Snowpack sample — Loveland Pass, Silver Plume, Colorado, USA (1/12/25, 11:40 AM MST)
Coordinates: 39.66, -105.88
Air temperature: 7 °F
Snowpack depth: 140 cm
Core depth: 10 cm
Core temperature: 41 °F
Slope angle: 11°, slope face: 30°
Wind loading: high
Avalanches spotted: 2
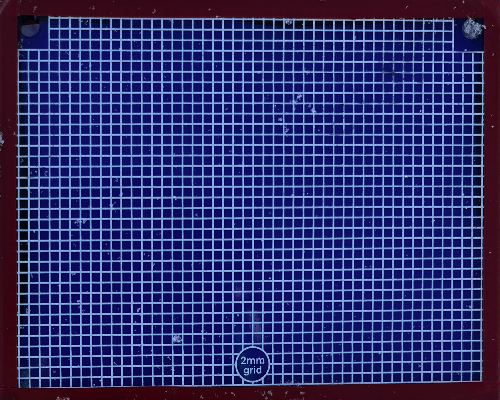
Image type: profile
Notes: Pilot using slightly modified coring method that took too large segment for snow profile picturing, advised not to use in higher level models. Two avalanche on south face nearby, partially cloudy with light snow in the last 24 hours. Lots of wind loading on eastern features.